Interaction volume radius: 10 \u00c5
Interaction volume height: 20 \u00c5
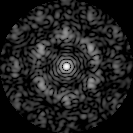
Disorder parameter: 0.6647